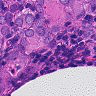
Metastatic tissue present: yes